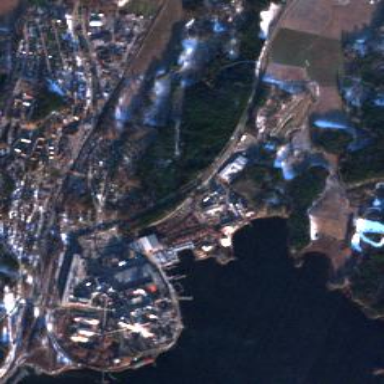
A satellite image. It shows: Industrial area that houses sawmill.